Question: I am making a drupal table and looked up drupal_theme() and tried to follow the rules for constructing the table with the following code:
'''
$data = array('value', 'values');
$header = array ($data);
$rows = array(
// Simple row
array(
'Cell 1', 'Cell 2', 'Cell 3'
),
// Row with attributes on the row and some of its cells.
array(
'data' => array('Cell 1', array('data' => 'Cell 2', 'colspan' => 2)),
'class' => 'funky'
)
);
//$output = theme('table', $header, $rows, $attributes = array(),
//$caption = NULL);
$table_t = theme_table($header, $rows, $attributes = array(), $caption = NULL);
//return $output;
return $table_t;
'''
However, the table doesn't contain row and column headers like i expected. whats wrong??
screenshot:

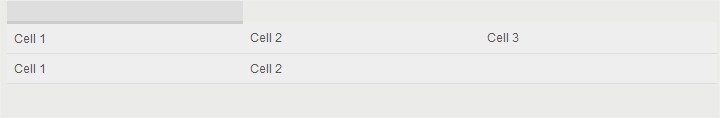
Answer: I'm not sure if this will help, but this is code for the table headers I use in one of my modules.
'''
$header = array(
array('data' => t('One')),
array('data' => t('Two')),
array('data' => t('Three')),
array('data' => t('Four')),
);
'''
See if that works for you.
Also, 'theme_table($header, $rows, $attributes = array(), $caption = NULL)' can just be 'theme_table($header, $rows)'